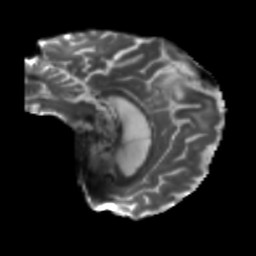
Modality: T2w
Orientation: sagittal
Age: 68
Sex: male
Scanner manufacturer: siemens
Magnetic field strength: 3 T
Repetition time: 5.47 s
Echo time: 0.0854 s